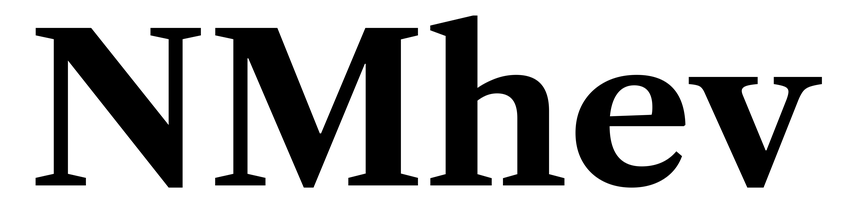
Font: LibreCaslonText_Bold